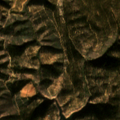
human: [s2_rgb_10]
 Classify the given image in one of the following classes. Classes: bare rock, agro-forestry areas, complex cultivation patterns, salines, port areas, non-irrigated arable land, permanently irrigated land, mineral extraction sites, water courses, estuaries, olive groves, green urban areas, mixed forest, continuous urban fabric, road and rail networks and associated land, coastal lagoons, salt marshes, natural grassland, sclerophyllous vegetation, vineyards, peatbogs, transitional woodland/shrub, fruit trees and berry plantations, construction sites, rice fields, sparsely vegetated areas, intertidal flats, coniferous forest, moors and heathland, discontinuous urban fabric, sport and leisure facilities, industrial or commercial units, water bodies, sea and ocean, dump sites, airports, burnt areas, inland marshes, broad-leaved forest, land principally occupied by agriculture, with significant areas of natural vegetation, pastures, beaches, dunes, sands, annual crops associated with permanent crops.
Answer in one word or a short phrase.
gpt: broad-leaved forest, sclerophyllous vegetation, transitional woodland/shrub, water bodies